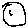
Label: circle